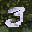
Label: 3